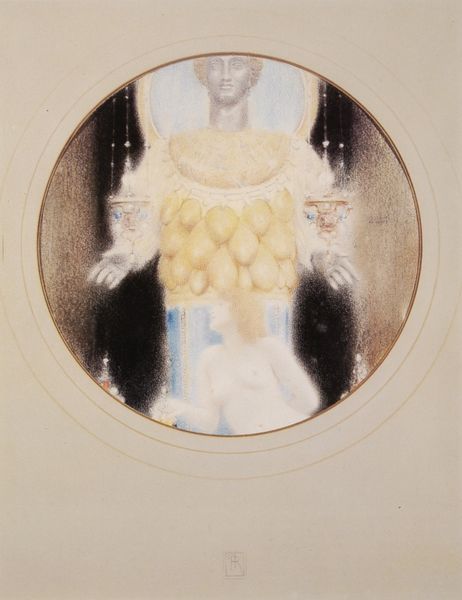
Titel: L'idole
Künstler: Fernand Khnopff
Standort: Bruxelles
Institution: (Privatbesitz)
Schlagwörter: blau, dunkel, flügel, gemälde, gott, hand, kopf, körper, mann, nackt, schatten, wasser, weiß, aquarell, gelb, mädchen, ocker, ausschnitt, braun, brust, busen, frau, geste, handschuhe, hell, kleid, kreide, lampen, licht, marmor, pastell, schwarz, zeichnung, muster, symbolismus, gesicht, kragen, mensch, rahmen, bild, hände, portrait, porträt, spiegel, öl, figur, gewand, gold, haare, kelch, kostüm, mutter, person, kontrast, kreis, oval, rund, rundbild, tondo, engel, frucht, früchte, helldunkel, skulptur, statue, hellblau, taille, brüste, düster, haltung, abstrakt, grafik, linien, blue, chair, crown, hands, könig, religious, thron, arm, black, dark, face, hair, jugendstil, painting, sit, weiblich, woman, yellow, büste, glanz, mirror, leuchter, stuck, fin de siècle, junge, klimt, collage, geheimnisvoll, glitzern, leuchten, mond, antike, helligkeit, gefäss, medaillon, orient, strahlen, linie, dali, kupfer, kugel, beten, mythologie, göttin, viel, rüstung, schein, gestus, harnisch, jüngling, heiligenschein, frontalansicht, nimbus, jesus, antik, angel, fruit, greek, man, naked, nude, griechisch, dante, segen, segnen, segnung, fließend, head, griechenland, frontansicht, venus, königin, heilige, zitzen, light, anbeten, gottheit, kreisförmig, heilig, frame, chin, mouth, athene, saint, kelche, khnopff, blaß, noppen, schrein, türkei, sakral, secession, artemis, diana, breast, fruchtbarkeit, römisch, athena, ägypten, marionette, eier, ancient, hoden, pastel, statur, pencil, offenbach, circle, mandorla, fingers, breasts, god, goddess, godess, heiliger geist, unwirklich, cup, aura, titten, aphrodite, cups, götting, zusammengesetzt, contrast, darbringung, mary, fenster, rung, round, star, geometry, isis, afrodite, heros, buch, halo, tyche, staur, akt, holy, chalice, glow, goblet, antiochia, aprodite, artemis ephesia, collagenfigur, efes, ephesos, figurcollage, fruchhtbarkeit, passepartour, spiegel im spiegel, boobs, tits, angelic, zondo, fruchtbarkeitsgöttin, chalis, monalisa, gesäuge, overlooking, weib, bruste, munro, teats, nährend, two goblets, el shaddai